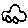
Label: car